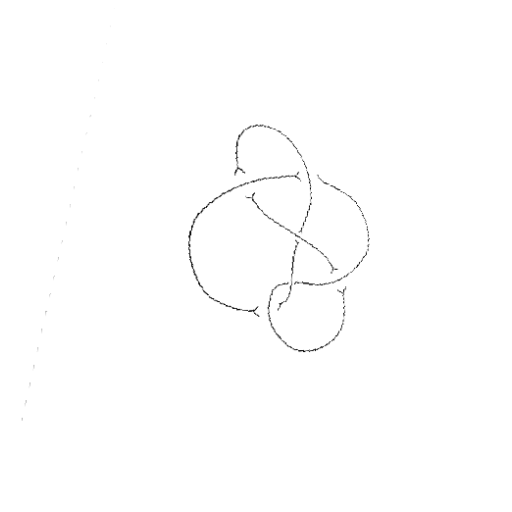
Crossing number: 6